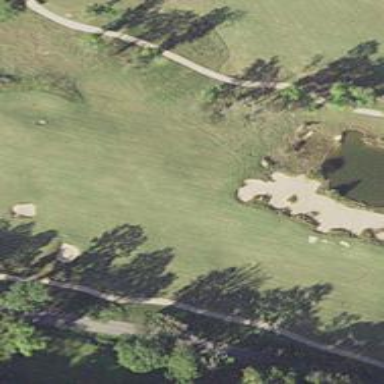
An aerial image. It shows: View of golf hole.